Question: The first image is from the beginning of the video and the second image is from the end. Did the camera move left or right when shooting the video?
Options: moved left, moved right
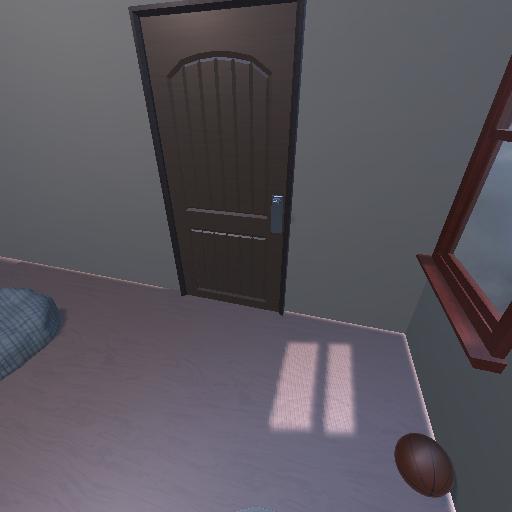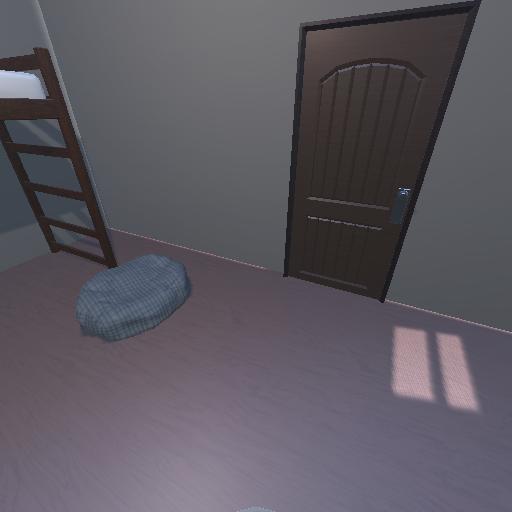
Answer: moved left